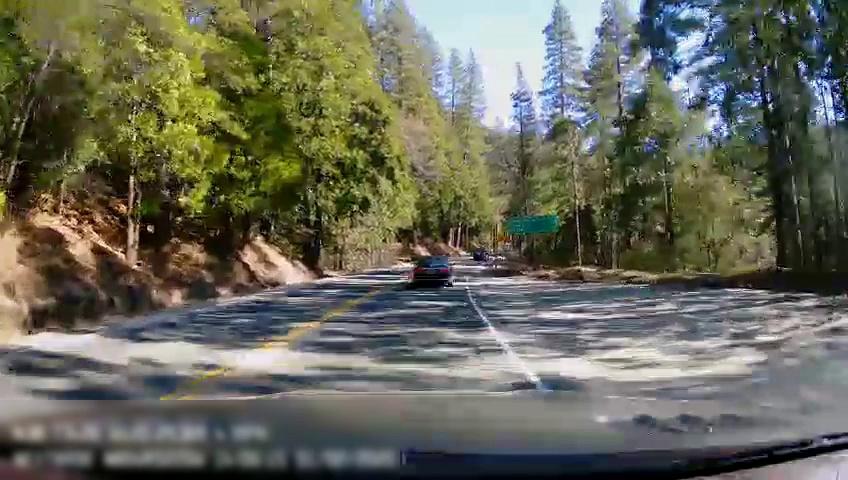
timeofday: Day
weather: Sunny
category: Drivable Space
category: Vehicles | Car
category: Vehicles | Car
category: Lanes | Current Lane
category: Lanes | Current Lane
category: Traffic | Signs